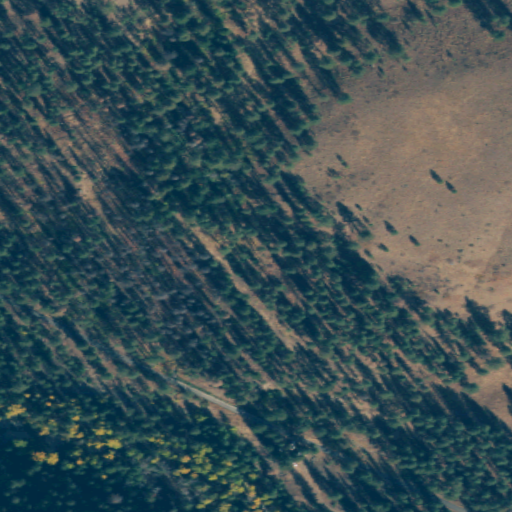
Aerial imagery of valley in Washington named Oxide Canyon containing grassland, evergreen forest, shrub, medium intensity development, low intensity development, open development, and woody wetlands